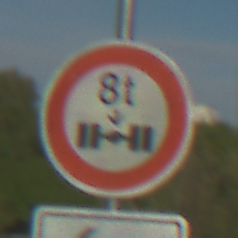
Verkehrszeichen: TatsaechlicheAchslast
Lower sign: RichtungsangabeDurchPfeile2
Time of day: MorningAfternoon
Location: Outdoor (Suburban)
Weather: PartlyCloudy
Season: NotSpecified
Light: Natural